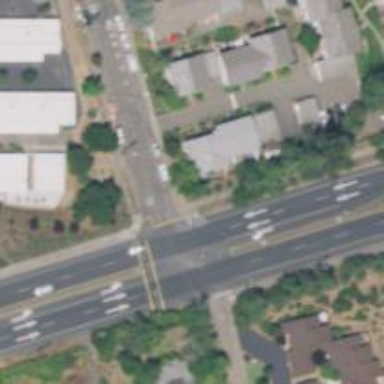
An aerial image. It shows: Primary link road with asphalt surface.